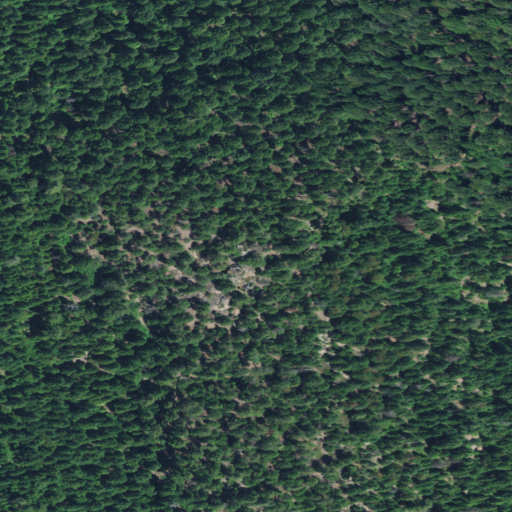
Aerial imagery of mountain in Oregon named Board Mountain containing only evergreen forest